Aerial crown-view tile of a tropical tree (Barro Colorado Island, Panama), acquired 20250915:
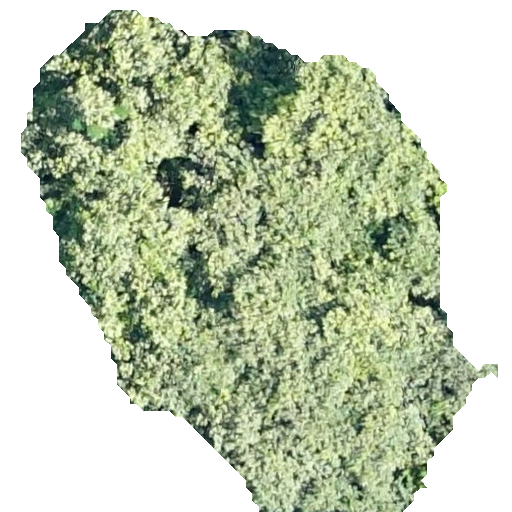
Species: Apeiba membranacea
GBIF accepted scientific name: Apeiba membranacea
Crown area: 225.827 m²